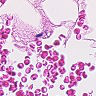
Metastatic tissue present: no